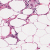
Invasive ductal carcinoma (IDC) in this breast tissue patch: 0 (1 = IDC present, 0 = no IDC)